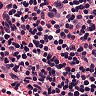
Metastatic tissue present: no